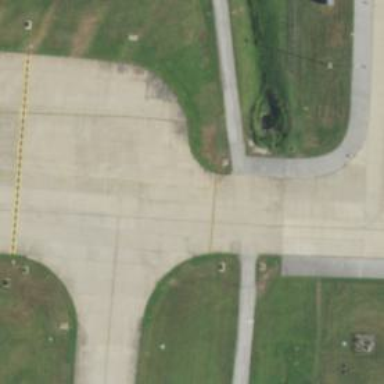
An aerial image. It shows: Image of taxiway at airport.